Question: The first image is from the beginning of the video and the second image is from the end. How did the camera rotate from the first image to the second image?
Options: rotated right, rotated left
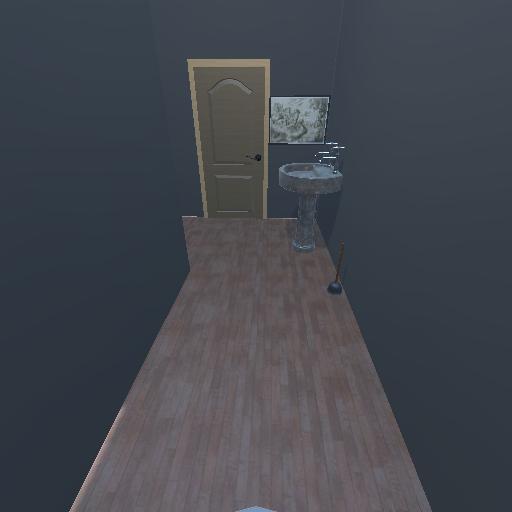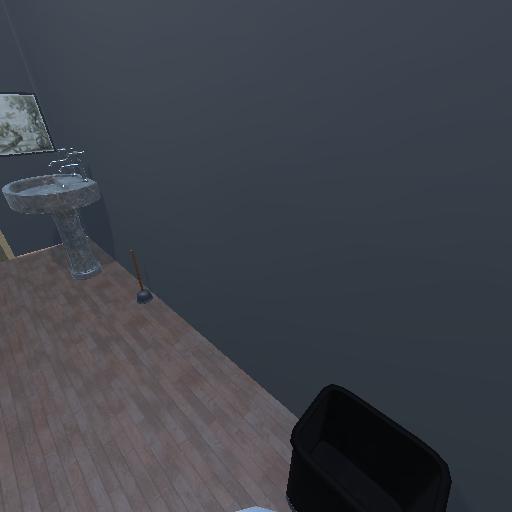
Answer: rotated right